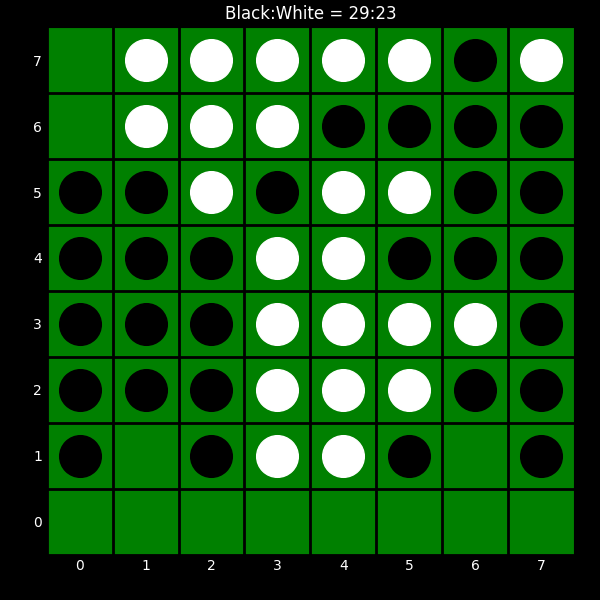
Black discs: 29
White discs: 23